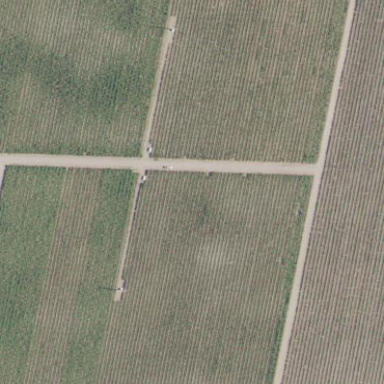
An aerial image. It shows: Vineyard where grapes are grown.